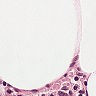
Metastatic tissue present: no